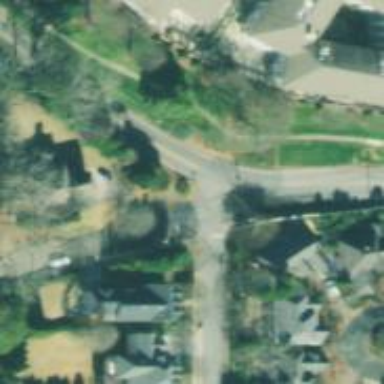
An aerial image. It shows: Secondary road with asphalt surface and sidewalk on the left.